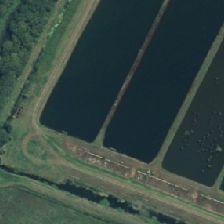
Land cover: lake_pond